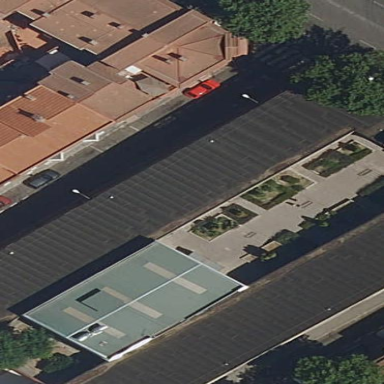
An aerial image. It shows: Hospital building.